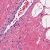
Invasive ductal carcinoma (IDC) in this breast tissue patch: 0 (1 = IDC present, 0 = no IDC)